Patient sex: F
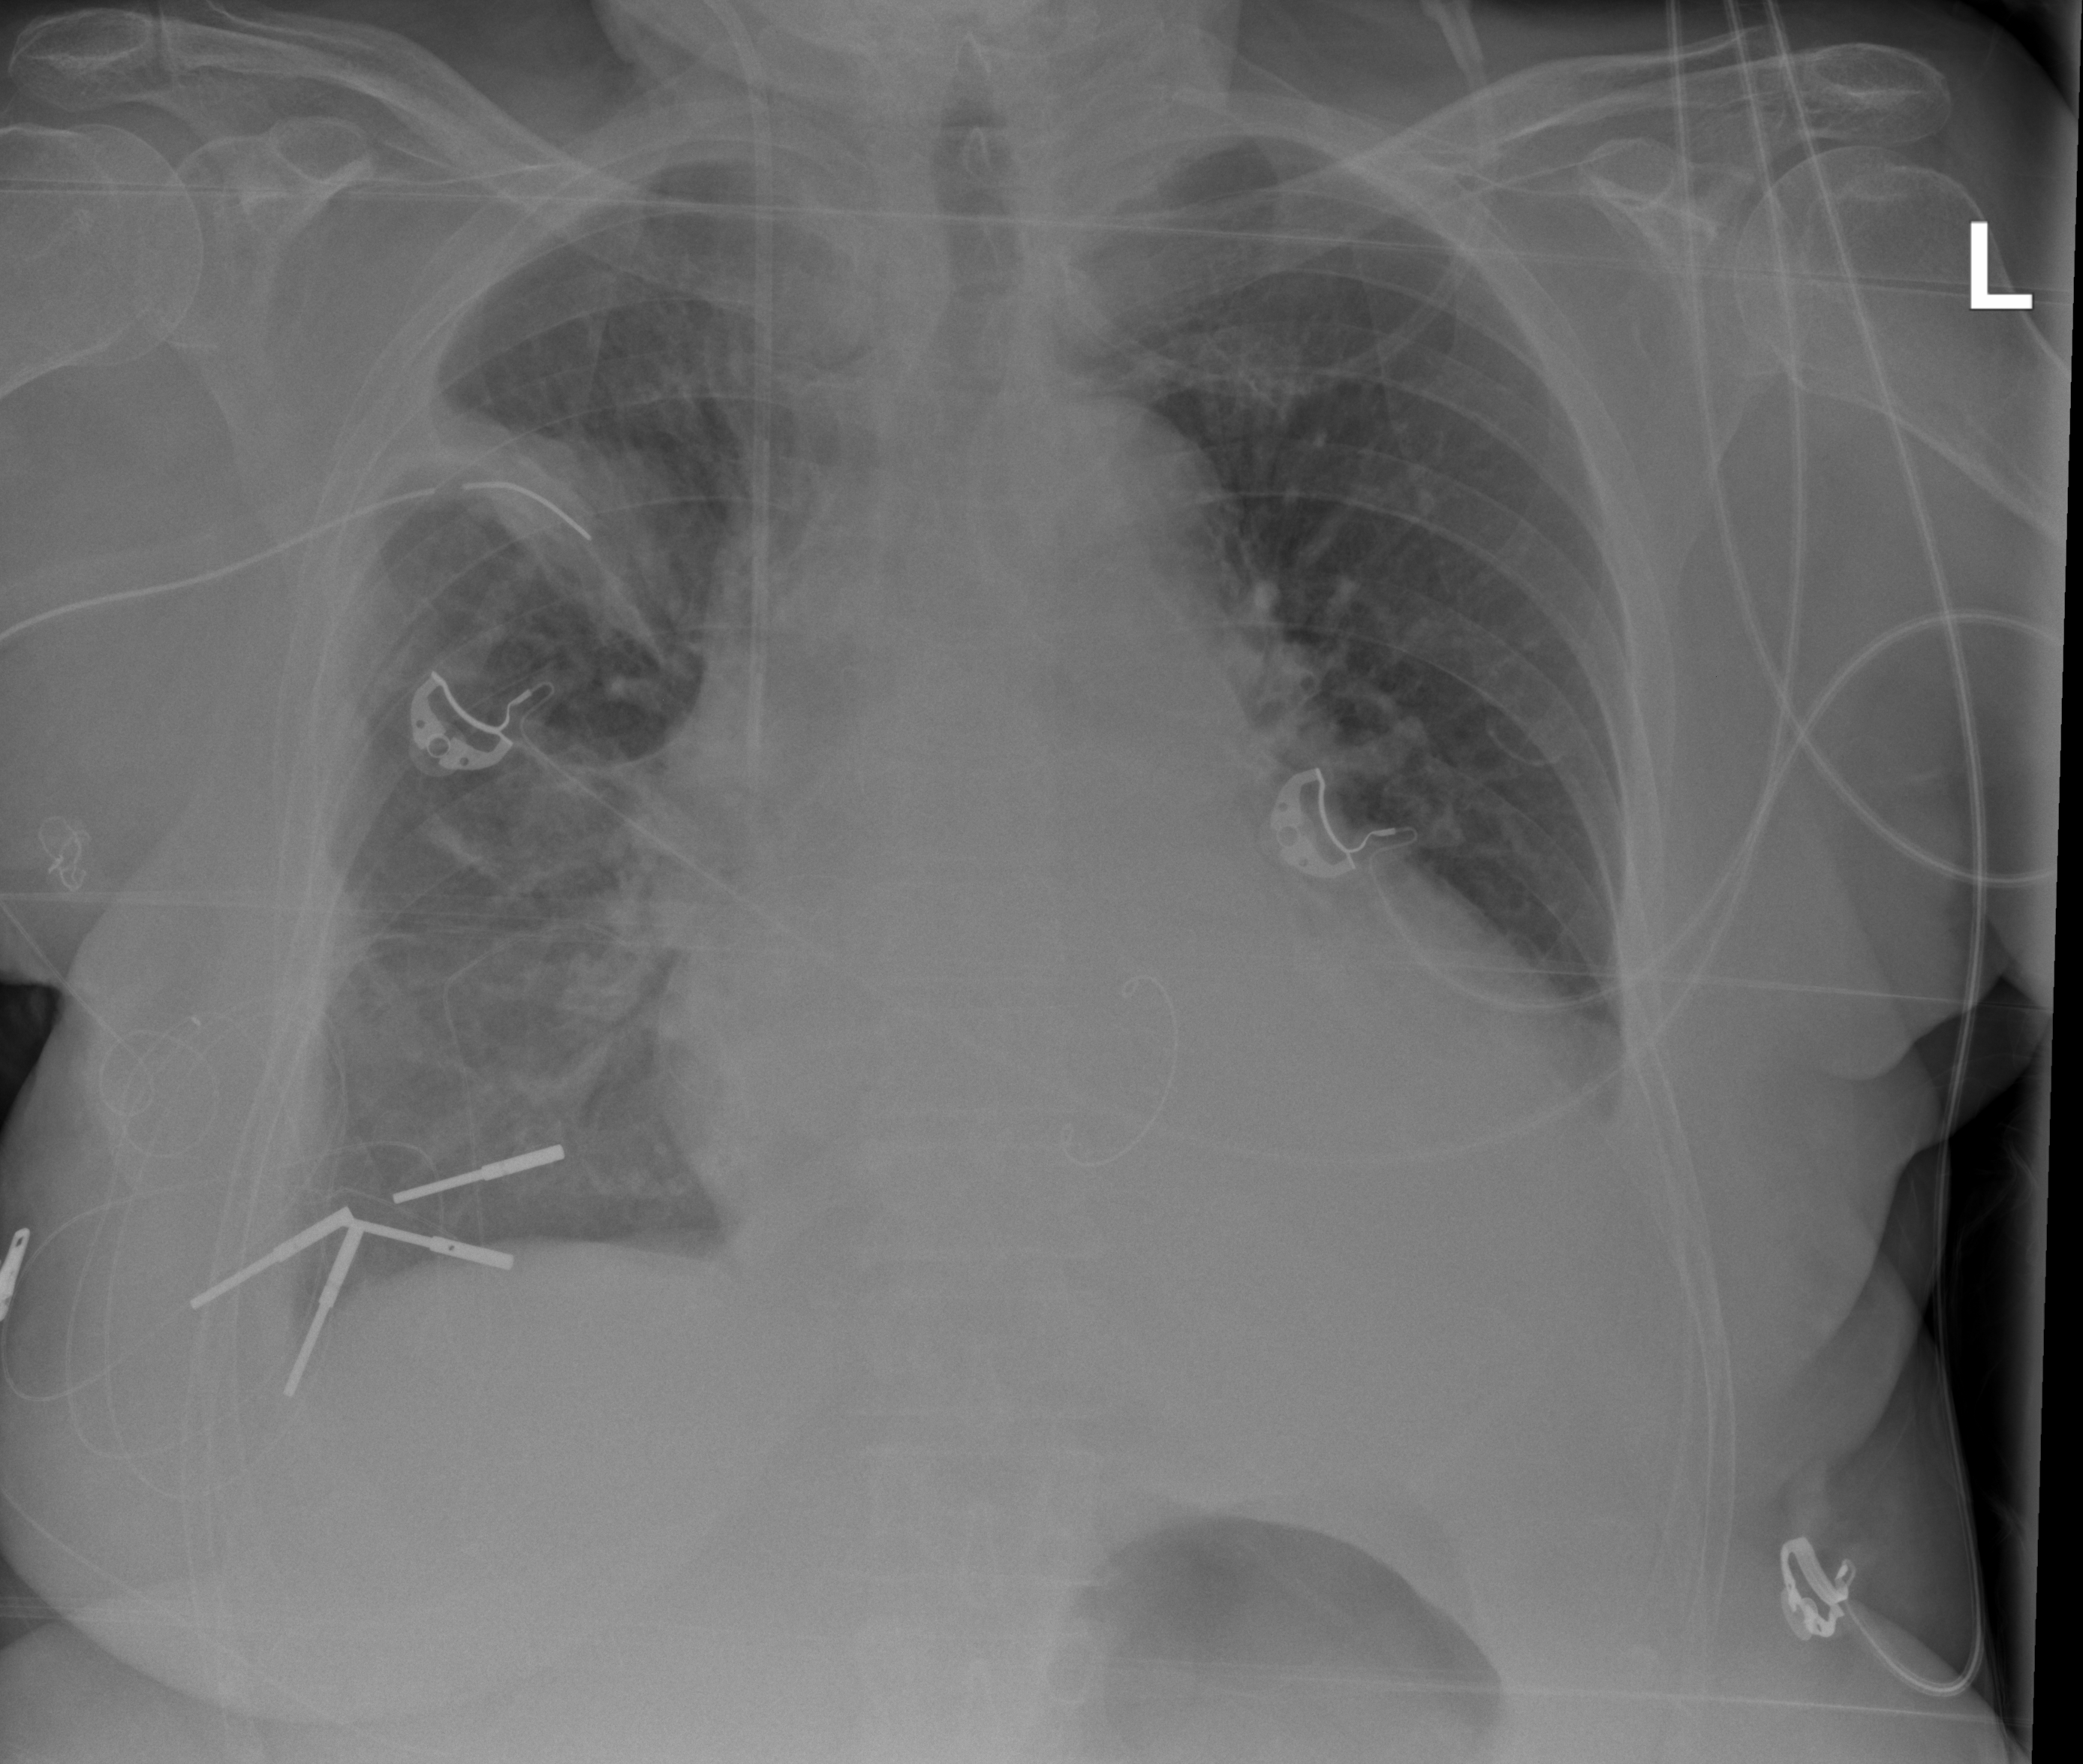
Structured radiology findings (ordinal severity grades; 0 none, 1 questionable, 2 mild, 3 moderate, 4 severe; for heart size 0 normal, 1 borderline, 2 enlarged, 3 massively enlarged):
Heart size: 3
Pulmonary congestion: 0
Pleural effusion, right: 1
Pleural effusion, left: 2
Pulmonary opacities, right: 0
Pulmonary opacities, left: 0
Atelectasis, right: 3
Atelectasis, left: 2